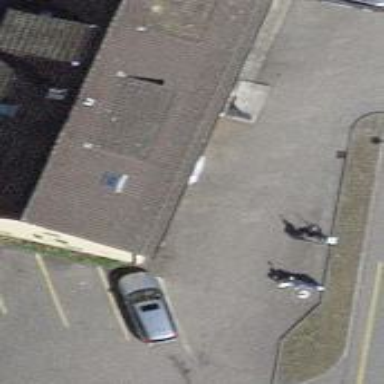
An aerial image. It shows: Shop specializing in motorcycles.